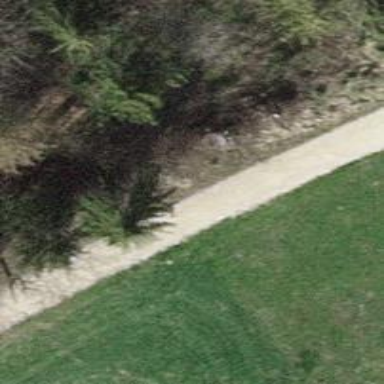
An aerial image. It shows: Track with grade2 pebblestone surface.